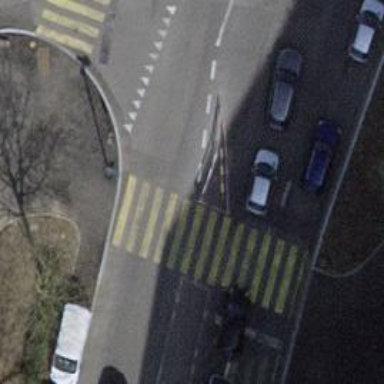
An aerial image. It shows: Crossing with traffic signals.